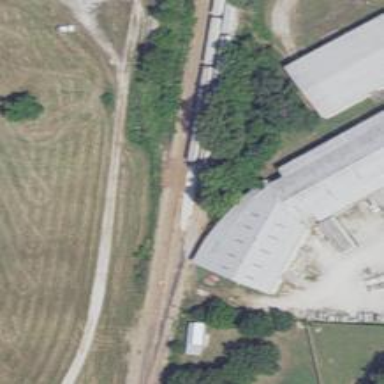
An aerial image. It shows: Railway siding for service.